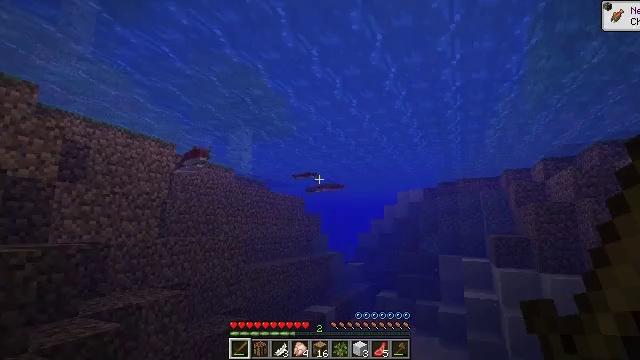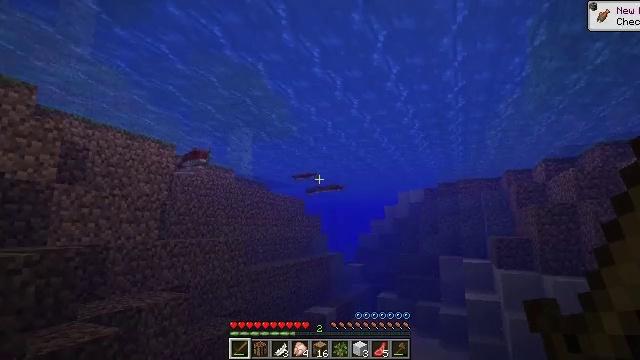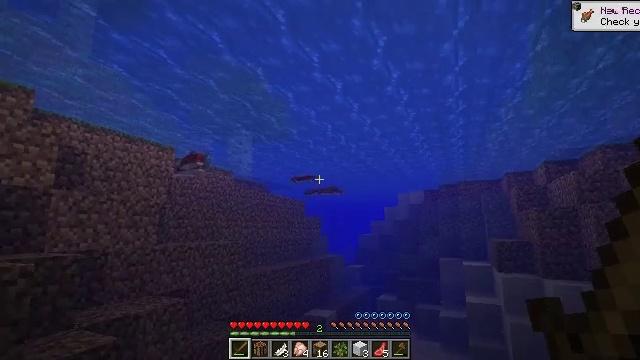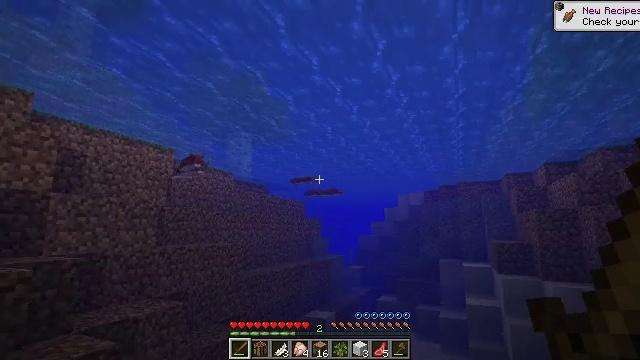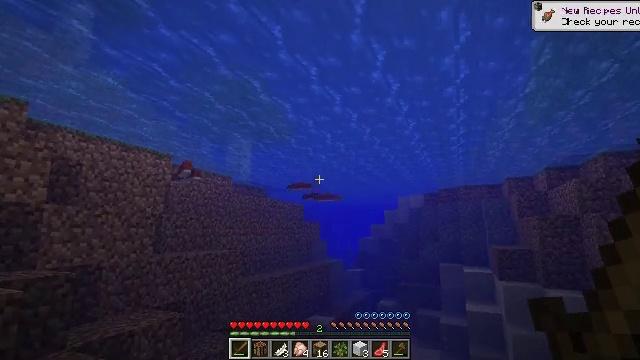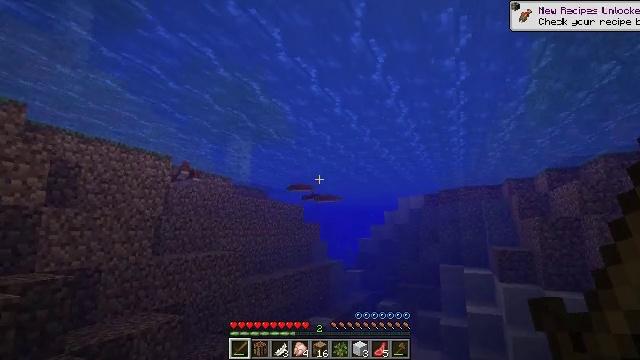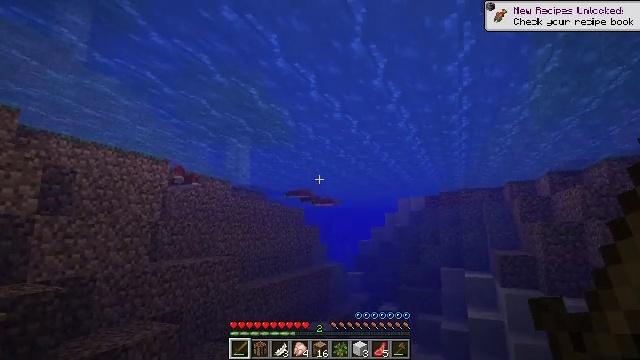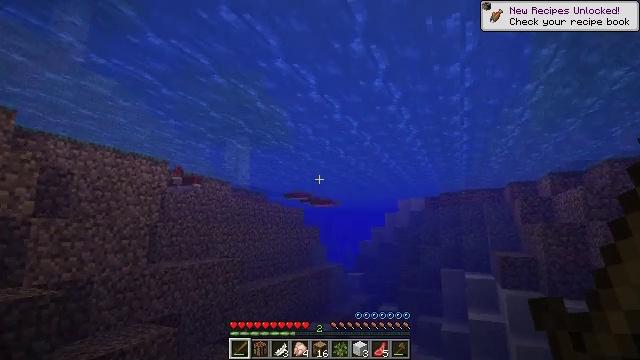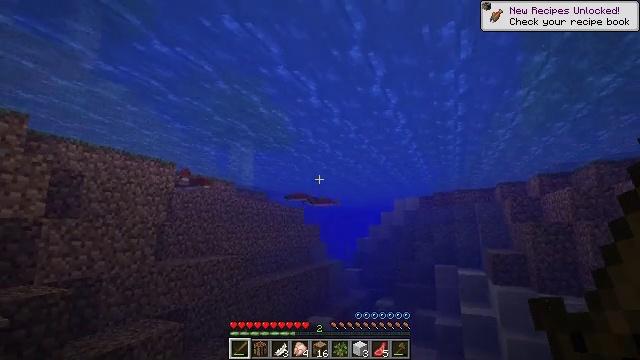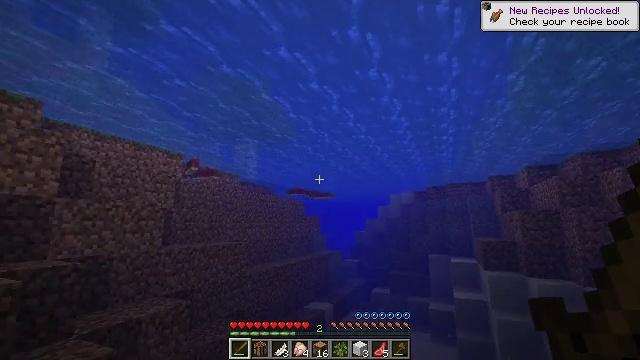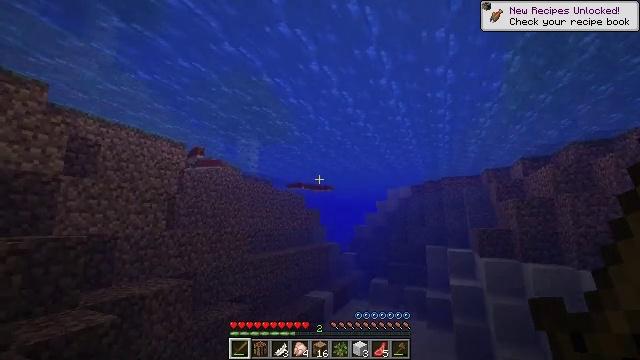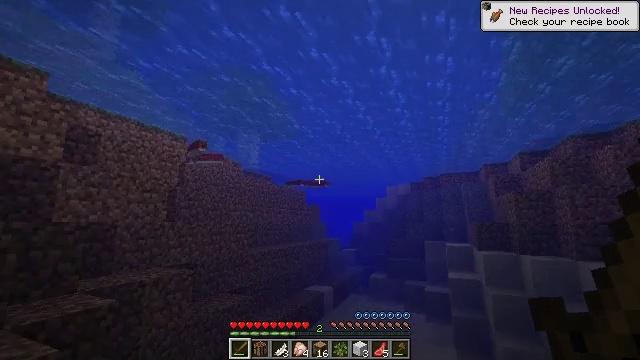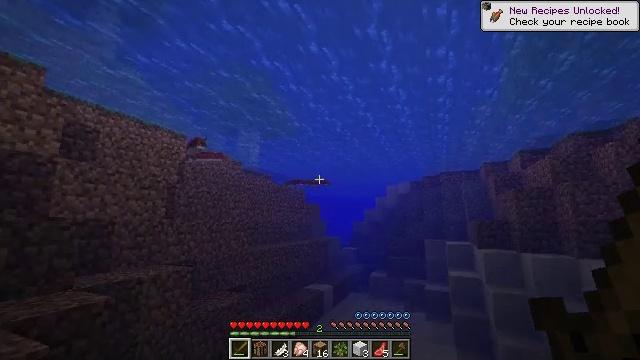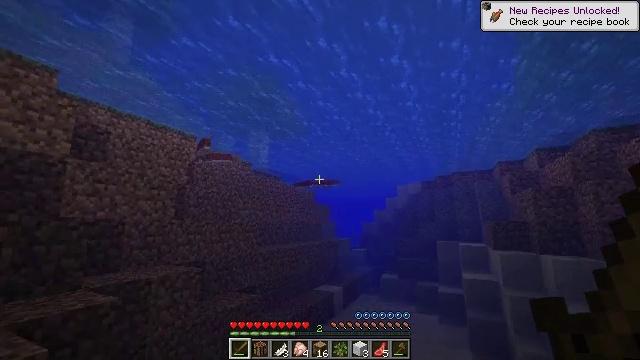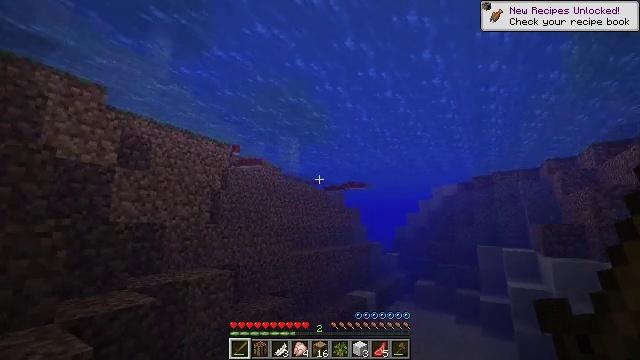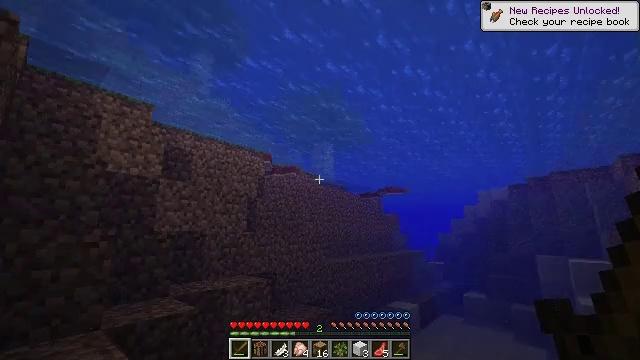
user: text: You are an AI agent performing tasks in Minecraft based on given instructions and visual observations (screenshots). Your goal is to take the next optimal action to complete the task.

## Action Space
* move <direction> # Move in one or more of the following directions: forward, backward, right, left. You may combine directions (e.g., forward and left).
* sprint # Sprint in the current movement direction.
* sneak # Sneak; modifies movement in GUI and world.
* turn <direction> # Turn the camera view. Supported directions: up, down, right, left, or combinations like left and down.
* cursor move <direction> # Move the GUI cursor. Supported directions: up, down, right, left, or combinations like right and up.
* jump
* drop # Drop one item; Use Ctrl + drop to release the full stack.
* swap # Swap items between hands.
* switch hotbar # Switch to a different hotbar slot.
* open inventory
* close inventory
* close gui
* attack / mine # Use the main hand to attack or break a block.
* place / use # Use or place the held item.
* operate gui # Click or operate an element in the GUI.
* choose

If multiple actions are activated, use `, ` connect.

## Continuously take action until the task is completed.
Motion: motion action
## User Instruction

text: Fish and kill the salmon.
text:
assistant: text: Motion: move forward, jump
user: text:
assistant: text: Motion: move forward, jump
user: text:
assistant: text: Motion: move forward, jump
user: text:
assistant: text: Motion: move forward, jump
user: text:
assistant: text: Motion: move forward
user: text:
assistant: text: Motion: move forward
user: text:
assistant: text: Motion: move forward, sprint
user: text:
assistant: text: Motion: move forward, sprint
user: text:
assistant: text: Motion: move forward, sprint
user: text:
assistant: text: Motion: move forward, sprint
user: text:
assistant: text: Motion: move forward, sprint
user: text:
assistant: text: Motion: move forward
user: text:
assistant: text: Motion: move forward, turn left
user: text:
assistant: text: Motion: move forward, turn left
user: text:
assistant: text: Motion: move forward, turn left and up
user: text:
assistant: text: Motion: move forward, turn left
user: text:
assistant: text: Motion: move forward
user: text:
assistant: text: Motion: move forward
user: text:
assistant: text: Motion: move forward
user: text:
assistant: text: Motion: move forward
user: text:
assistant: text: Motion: move forward
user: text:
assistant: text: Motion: move forward
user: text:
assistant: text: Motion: move forward
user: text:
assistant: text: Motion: move forward, turn left
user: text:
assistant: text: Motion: move forward, turn left
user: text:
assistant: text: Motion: move forward
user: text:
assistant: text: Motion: move forward
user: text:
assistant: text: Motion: move forward
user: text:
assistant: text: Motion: move forward
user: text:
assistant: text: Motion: move forward, turn left